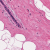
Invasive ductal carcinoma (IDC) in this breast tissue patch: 0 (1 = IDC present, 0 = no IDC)